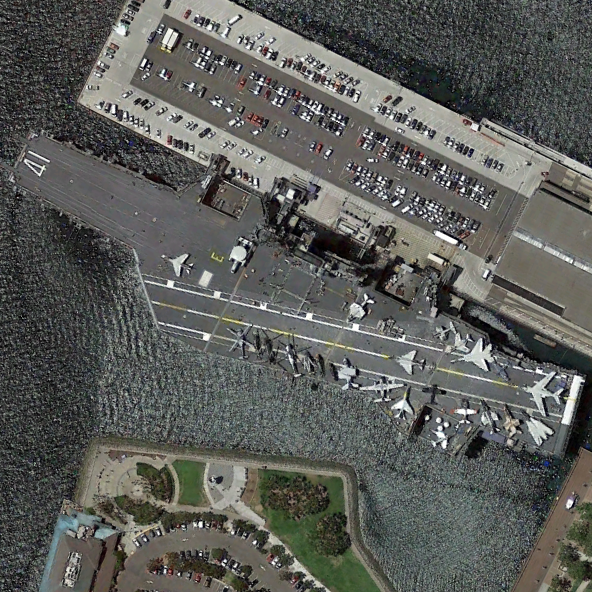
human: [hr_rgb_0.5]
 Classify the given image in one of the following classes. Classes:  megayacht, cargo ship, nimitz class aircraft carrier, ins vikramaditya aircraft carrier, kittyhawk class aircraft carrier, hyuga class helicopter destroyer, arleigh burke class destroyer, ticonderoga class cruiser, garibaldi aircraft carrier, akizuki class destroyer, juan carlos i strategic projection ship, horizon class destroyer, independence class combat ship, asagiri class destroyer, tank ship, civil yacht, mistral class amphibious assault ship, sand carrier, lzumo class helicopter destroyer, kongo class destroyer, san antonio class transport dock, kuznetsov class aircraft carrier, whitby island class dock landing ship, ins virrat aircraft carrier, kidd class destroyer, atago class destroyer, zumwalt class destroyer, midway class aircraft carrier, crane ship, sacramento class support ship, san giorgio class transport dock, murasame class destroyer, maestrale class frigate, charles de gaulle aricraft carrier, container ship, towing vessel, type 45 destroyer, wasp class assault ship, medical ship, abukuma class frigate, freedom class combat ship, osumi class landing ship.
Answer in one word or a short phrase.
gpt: Midway class aircraft carrier